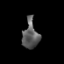
Tissue: prostate
Cell type: Myeloid cells
Senescence score: 0.1164
Nuclear area (px): 432
Mean DAPI intensity: 93.375